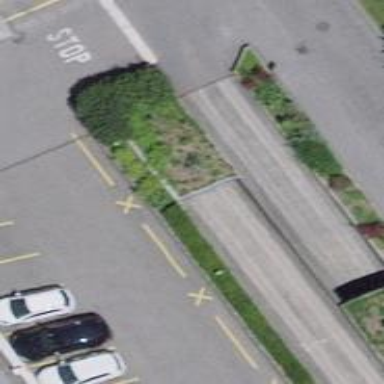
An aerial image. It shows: Parking entrance.